Aerial crown-view tile of a tropical tree (Barro Colorado Island, Panama), acquired 20250317:
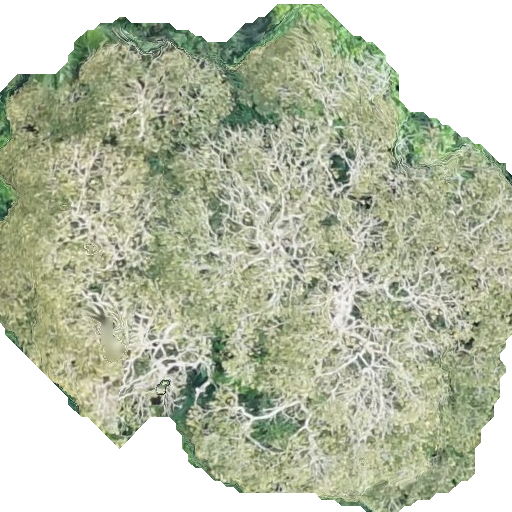
Species: Dipteryx oleifera
GBIF accepted scientific name: Dipteryx oleifera
Crown area: 311.147 m²